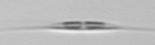
Label: Cylindrotheca